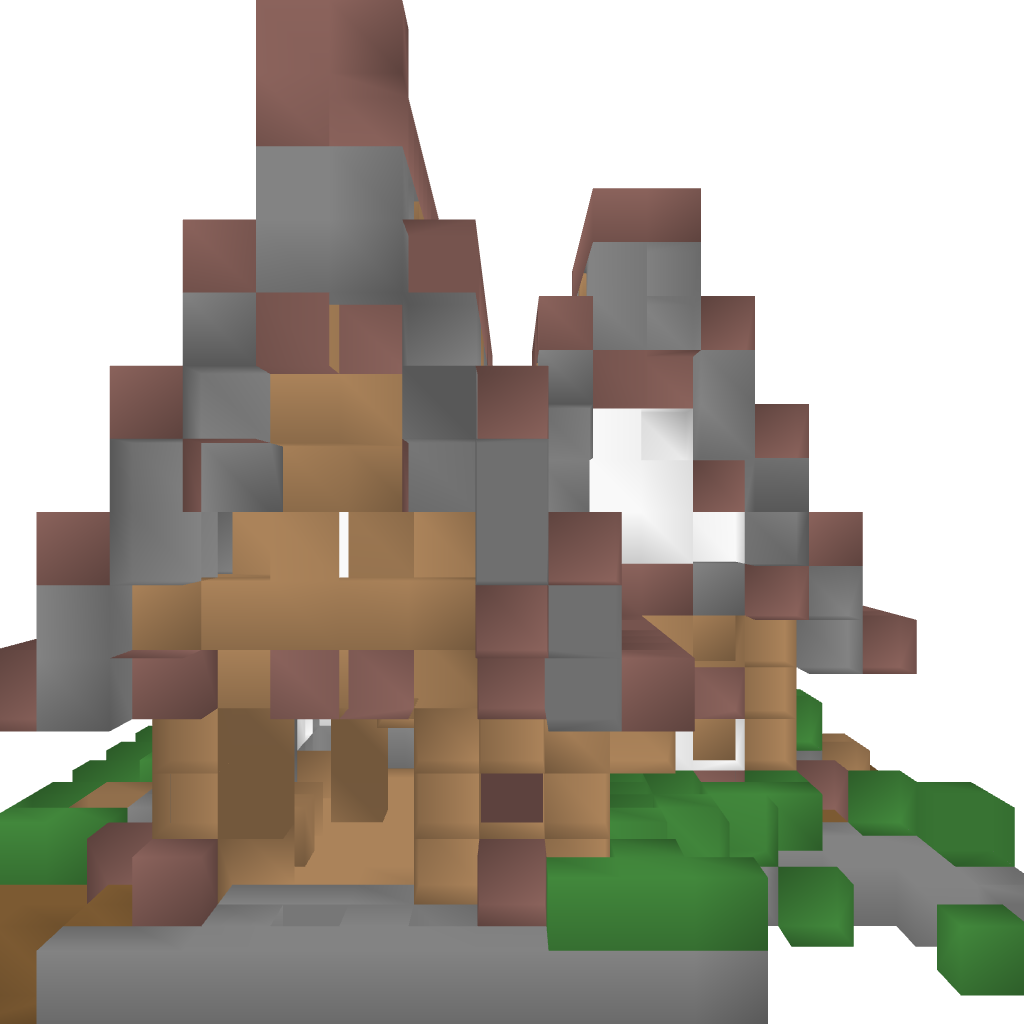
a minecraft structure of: My Little Survival Adventure bad low quality